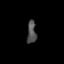
Tissue: skin
Cell type: Epithelial cells
Senescence score: 0.2329
Nuclear area (px): 200
Mean DAPI intensity: 79.84